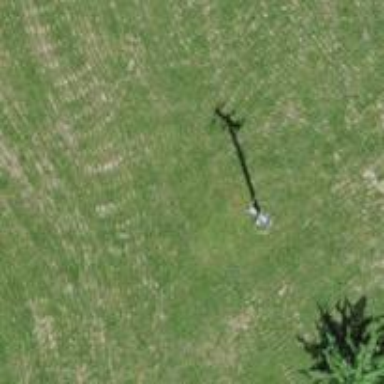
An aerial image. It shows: Power pole.